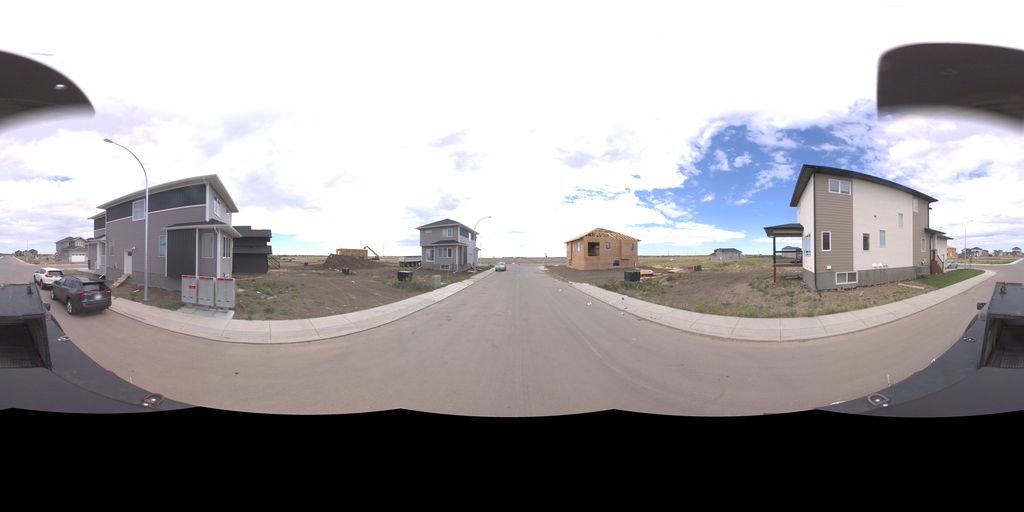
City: saskatoon